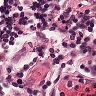
Metastatic tissue present: no